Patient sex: M
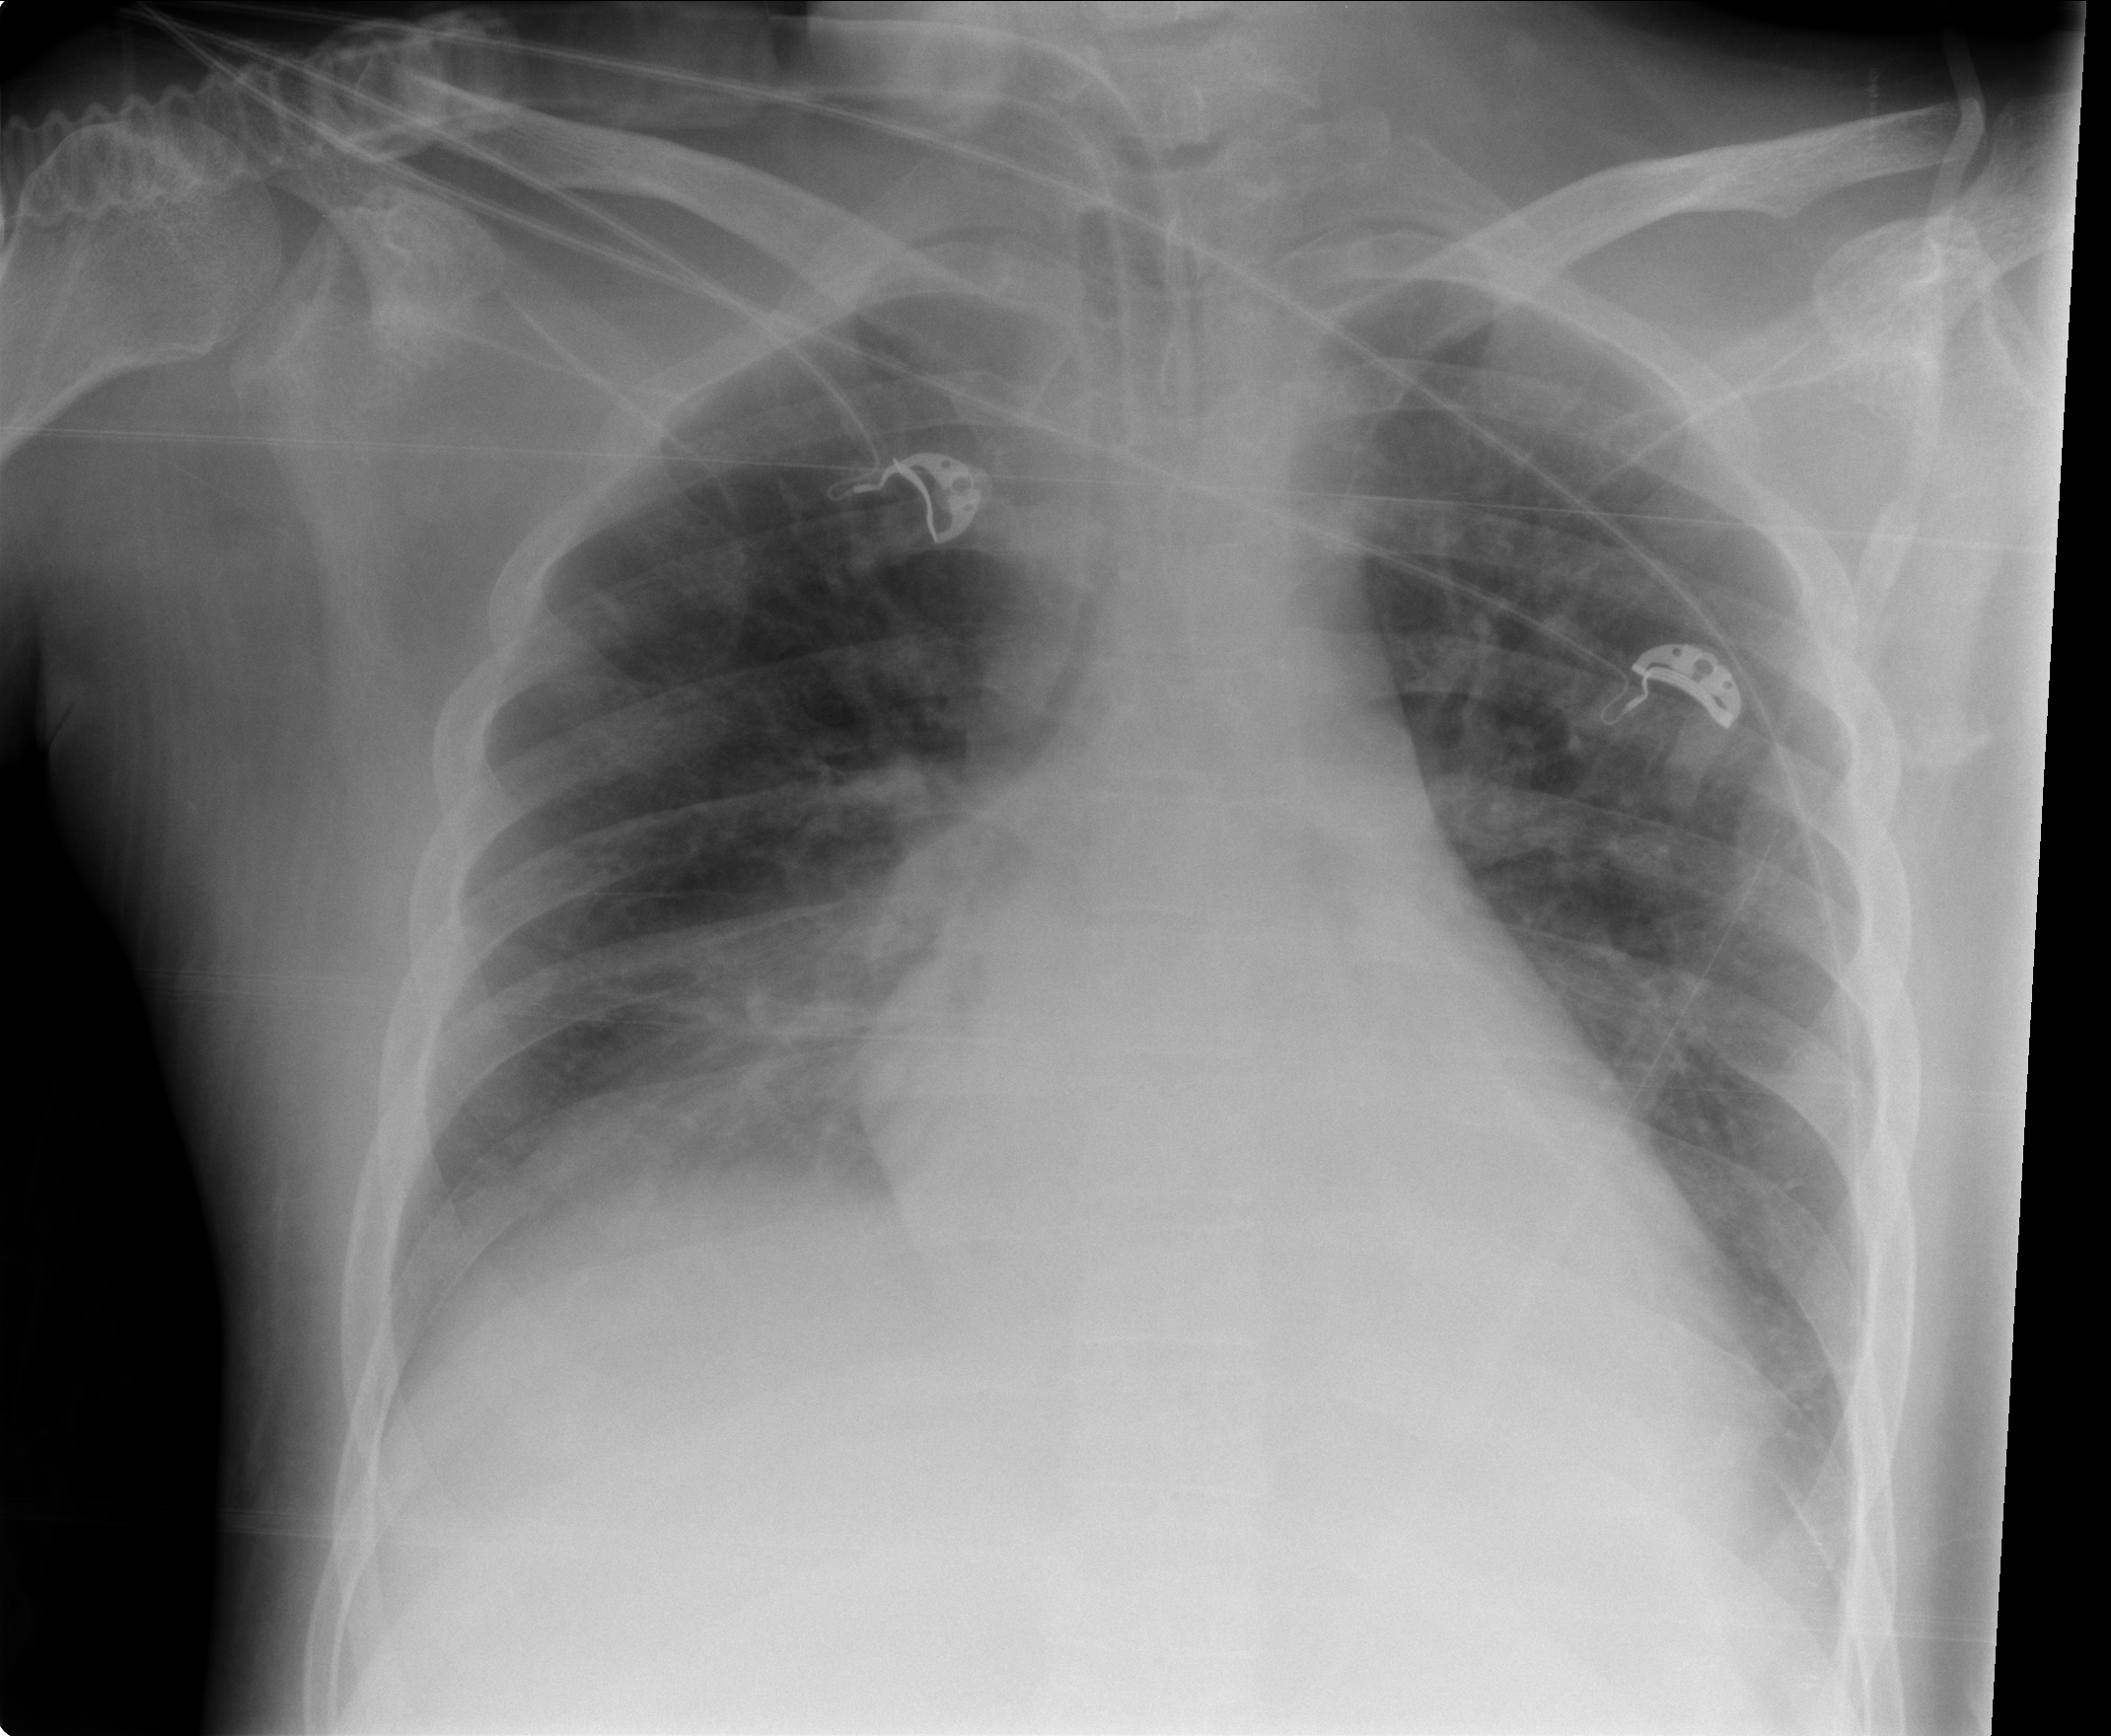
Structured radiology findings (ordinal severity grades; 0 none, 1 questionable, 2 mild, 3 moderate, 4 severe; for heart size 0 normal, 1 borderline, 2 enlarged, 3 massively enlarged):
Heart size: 1
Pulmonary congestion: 0
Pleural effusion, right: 1
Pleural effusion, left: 0
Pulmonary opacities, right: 2
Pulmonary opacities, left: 2
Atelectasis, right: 0
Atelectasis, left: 0